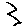
Label: zigzag